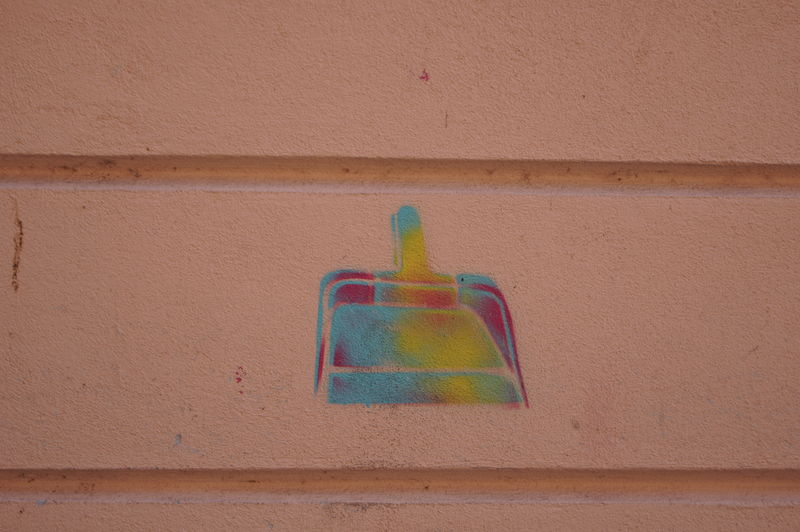
Titel: Hand brush
Standort: Ljubljana
Schlagwörter: blau, gelb, bunt, türkis, haus, rot, wand, rosa, rund, stillleben, farbig, violett, griff, eckig, hauswand, gesprüht, pinsel, schaufel, leisten, regenbogen, schablone, graffiti, rainbow, stencil, grafitti, sprayer, schippe, spray, streetart, kunst im öffentlichen raum, graffitti, banksy, grafity, kandtig, kehrblech, sprühfarbe, kutterschaufel, kehrschaufel, gegenwartskunst, plastikschaufel